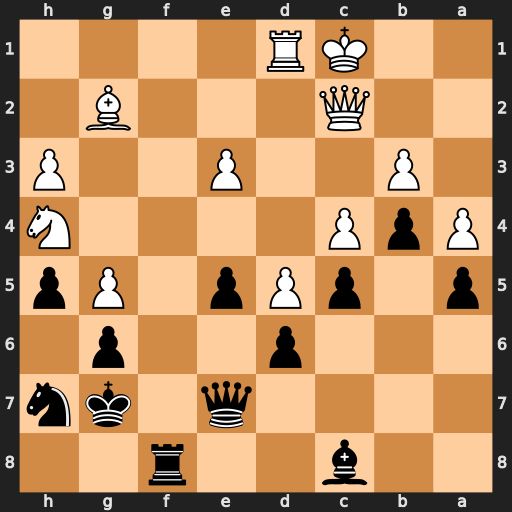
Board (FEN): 2b2r2/4q1kn/3p2p1/p1pPp1Pp/PpP4N/1P2P2P/2Q3B1/2KR4
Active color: b
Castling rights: -
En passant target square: -
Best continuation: Qxg5 Qxg6+ Qxg6